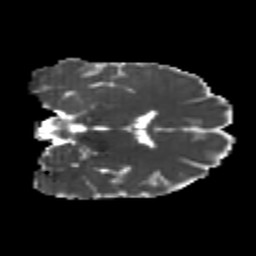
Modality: MD
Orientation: coronal
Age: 24
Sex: male
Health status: healthy
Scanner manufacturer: philips
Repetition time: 7.385 s
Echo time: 0.08599 s